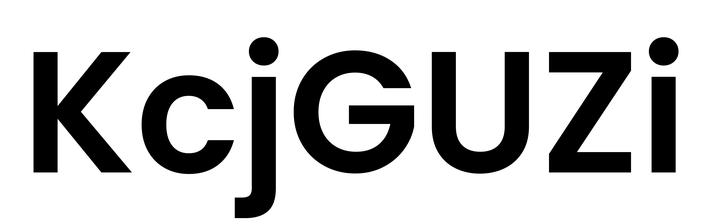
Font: Poppins-SemiBold